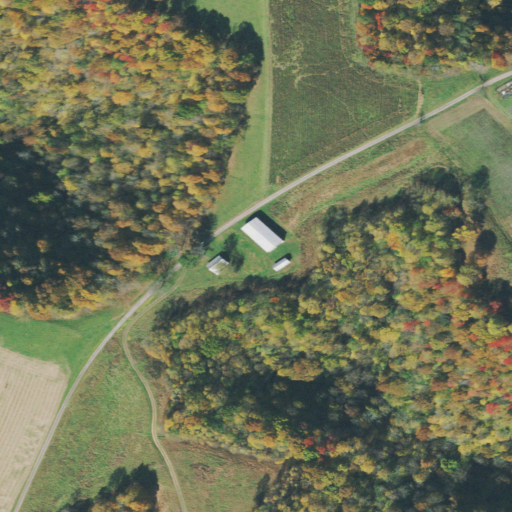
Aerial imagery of ridge(s) in Tennessee named Thomas Ridge containing deciduous forest, pasture, open development, low intensity development, mixed forest, medium intensity development, and grassland